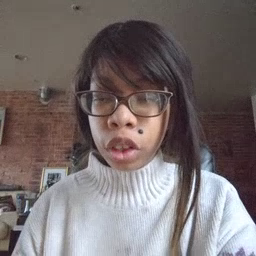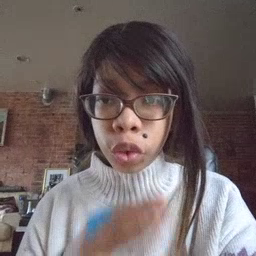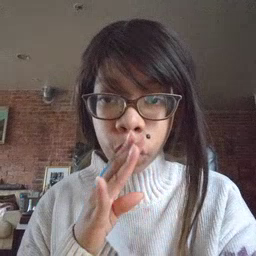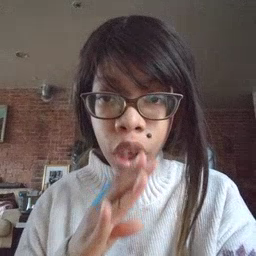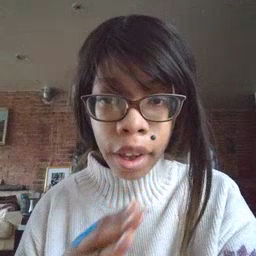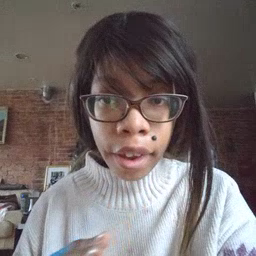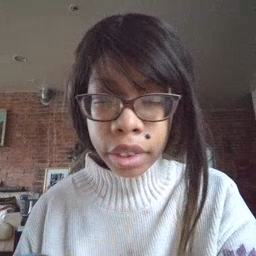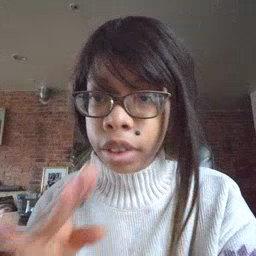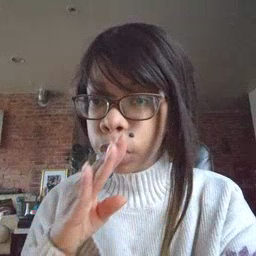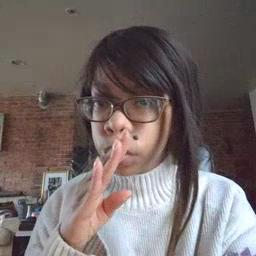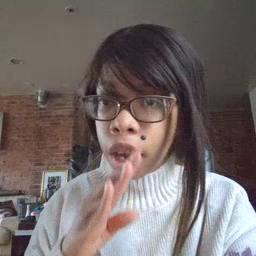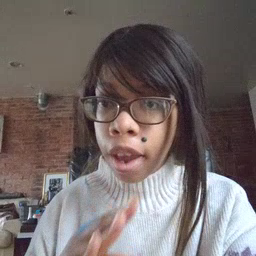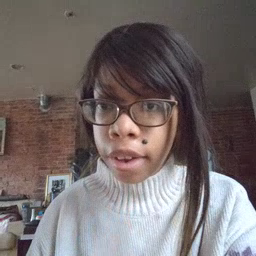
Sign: quiet